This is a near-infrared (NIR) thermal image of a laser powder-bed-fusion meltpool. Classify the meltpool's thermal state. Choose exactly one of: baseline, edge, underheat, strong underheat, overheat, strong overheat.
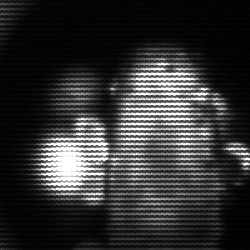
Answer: strong underheat